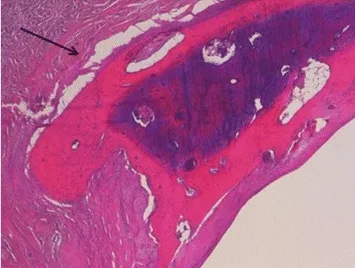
Focal ossification with dystrophic mineralization in the fibrovascular tissue of the left renal artery (HE).
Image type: pathology (h&e)